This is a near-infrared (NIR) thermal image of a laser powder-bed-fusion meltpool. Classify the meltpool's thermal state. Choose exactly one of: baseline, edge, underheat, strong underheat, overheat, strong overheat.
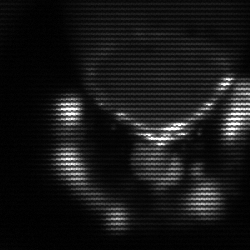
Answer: edge